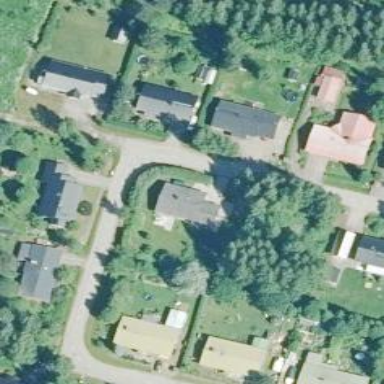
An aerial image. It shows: Suburb.